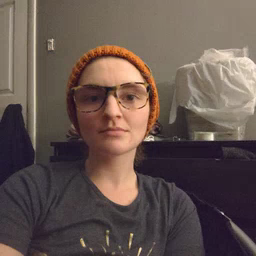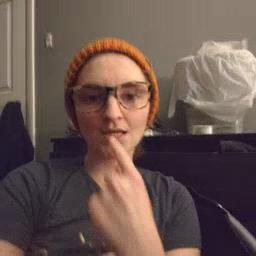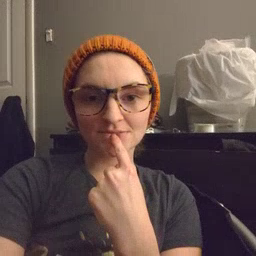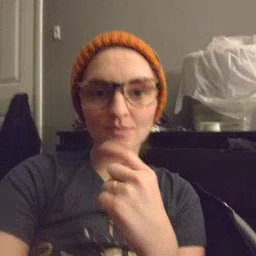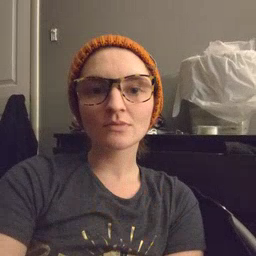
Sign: tongue